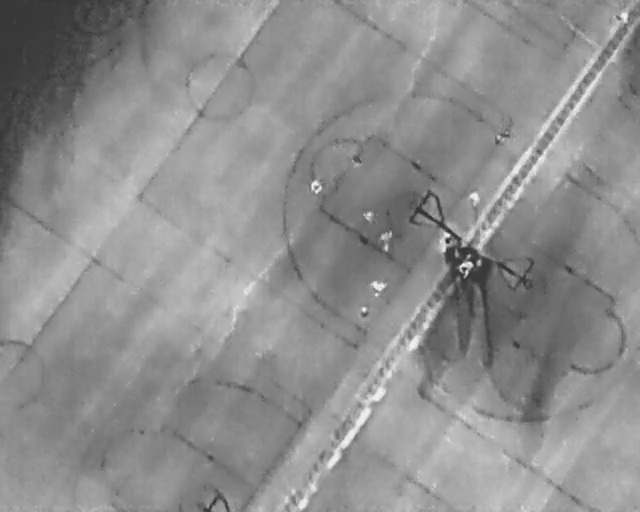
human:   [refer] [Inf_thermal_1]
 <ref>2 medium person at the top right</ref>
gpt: <box>[[76, 25, 80, 28, 41], [95, 1, 97, 5, 2]]</box>

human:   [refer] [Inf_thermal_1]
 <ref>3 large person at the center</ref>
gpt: <box>[[58, 45, 62, 48, 2], [67, 45, 71, 49, 14], [57, 54, 60, 58, 16]]</box>

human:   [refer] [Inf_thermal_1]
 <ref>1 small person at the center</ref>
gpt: <box>[[55, 59, 57, 61, 2]]</box>

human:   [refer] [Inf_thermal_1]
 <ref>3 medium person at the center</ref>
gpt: <box>[[48, 35, 50, 38, 8], [54, 30, 56, 32, 13], [56, 40, 58, 43, 2]]</box>